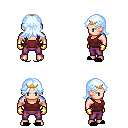
a pixel art fantasy rpg character, male body template, human, light skin, maroon pirate shirt, magenta pants, white cyan loose hair, gold tiara, gold gloves, black slippers, four views (front, back, left, right), 2x2 character sprite sheet, small pixel art, hard edges, no anti-aliasing